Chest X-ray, AP view. Patient: 73 years old, sex M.
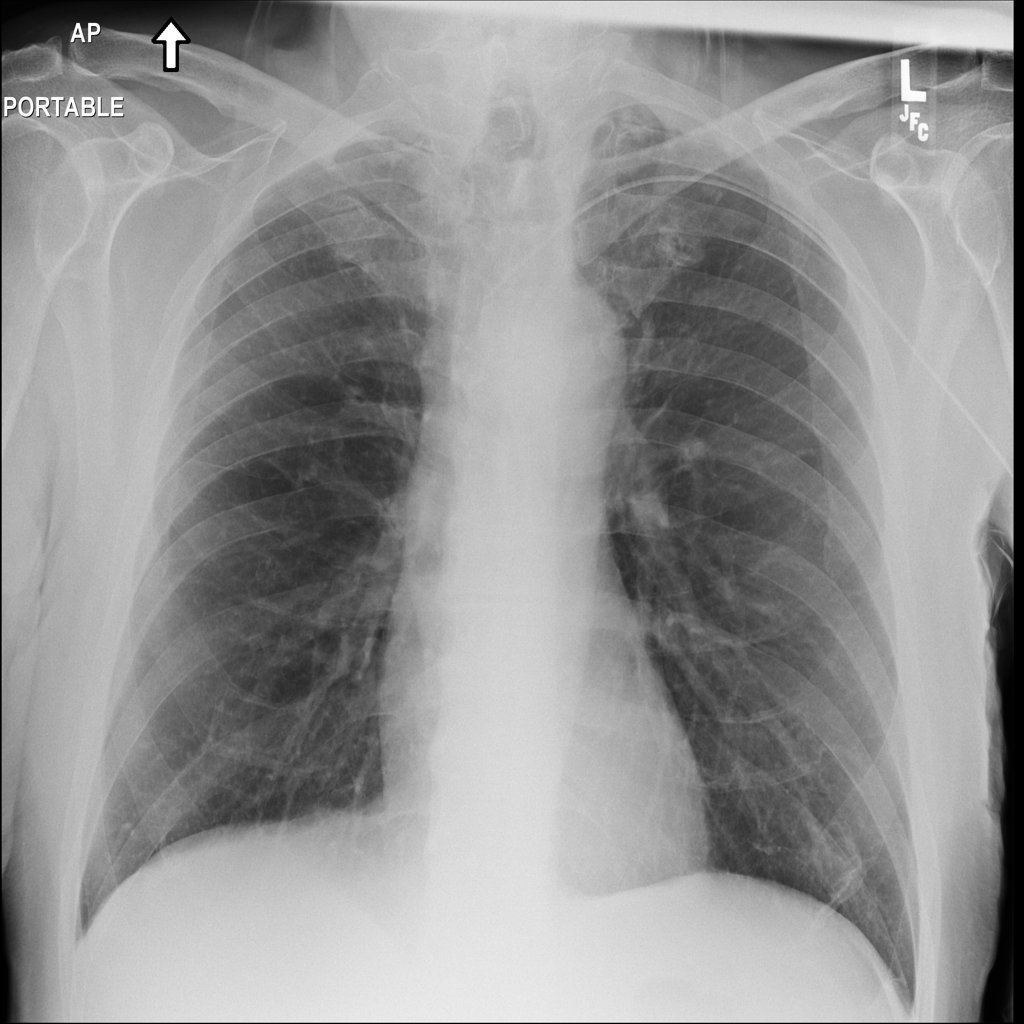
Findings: No Finding